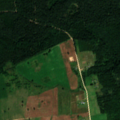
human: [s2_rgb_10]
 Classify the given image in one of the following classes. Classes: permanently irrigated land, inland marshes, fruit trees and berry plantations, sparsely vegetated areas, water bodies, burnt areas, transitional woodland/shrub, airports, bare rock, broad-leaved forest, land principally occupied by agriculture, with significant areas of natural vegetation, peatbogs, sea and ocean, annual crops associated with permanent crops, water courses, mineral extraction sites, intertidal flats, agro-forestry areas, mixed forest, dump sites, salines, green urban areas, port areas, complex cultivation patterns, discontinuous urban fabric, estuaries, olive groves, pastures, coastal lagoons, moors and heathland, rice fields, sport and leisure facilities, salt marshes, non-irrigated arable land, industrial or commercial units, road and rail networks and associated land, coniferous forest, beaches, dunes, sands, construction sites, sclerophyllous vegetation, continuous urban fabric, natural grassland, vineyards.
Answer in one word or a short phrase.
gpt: non-irrigated arable land, complex cultivation patterns, coniferous forest, mixed forest, transitional woodland/shrub